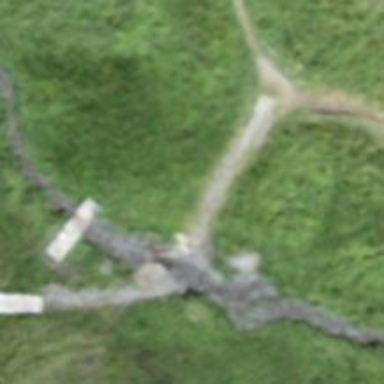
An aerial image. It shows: Path leading to bridge.